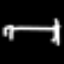
Label: bed